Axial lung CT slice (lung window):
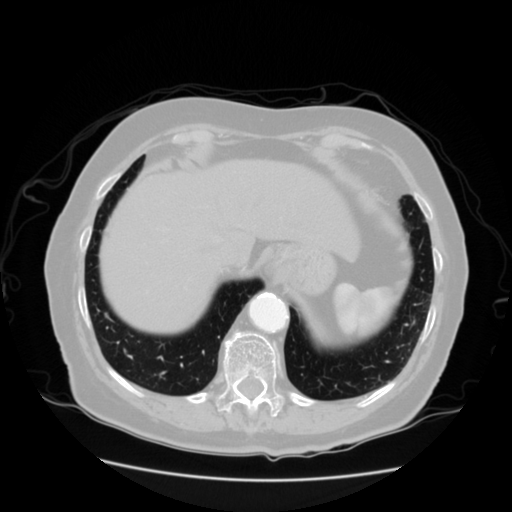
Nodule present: no